Interaction volume radius: 10 \u00c5
Interaction volume height: 20 \u00c5
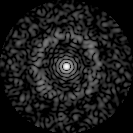
Disorder parameter: 0.7911